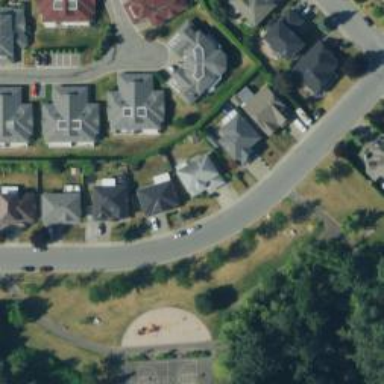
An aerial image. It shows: Residential road with asphalt surface. There is sidewalk on the left side.